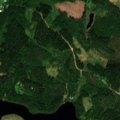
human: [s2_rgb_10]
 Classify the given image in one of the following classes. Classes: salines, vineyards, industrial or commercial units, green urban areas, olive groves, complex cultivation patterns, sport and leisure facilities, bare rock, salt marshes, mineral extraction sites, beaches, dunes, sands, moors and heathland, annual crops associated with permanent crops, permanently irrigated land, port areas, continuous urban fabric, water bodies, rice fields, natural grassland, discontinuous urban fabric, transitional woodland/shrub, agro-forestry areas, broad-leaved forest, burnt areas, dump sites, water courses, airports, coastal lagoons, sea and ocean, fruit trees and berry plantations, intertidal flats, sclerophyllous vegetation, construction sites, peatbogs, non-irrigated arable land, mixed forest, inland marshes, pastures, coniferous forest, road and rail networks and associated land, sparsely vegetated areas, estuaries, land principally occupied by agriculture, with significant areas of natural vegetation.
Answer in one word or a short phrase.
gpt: coniferous forest, mixed forest, water bodies